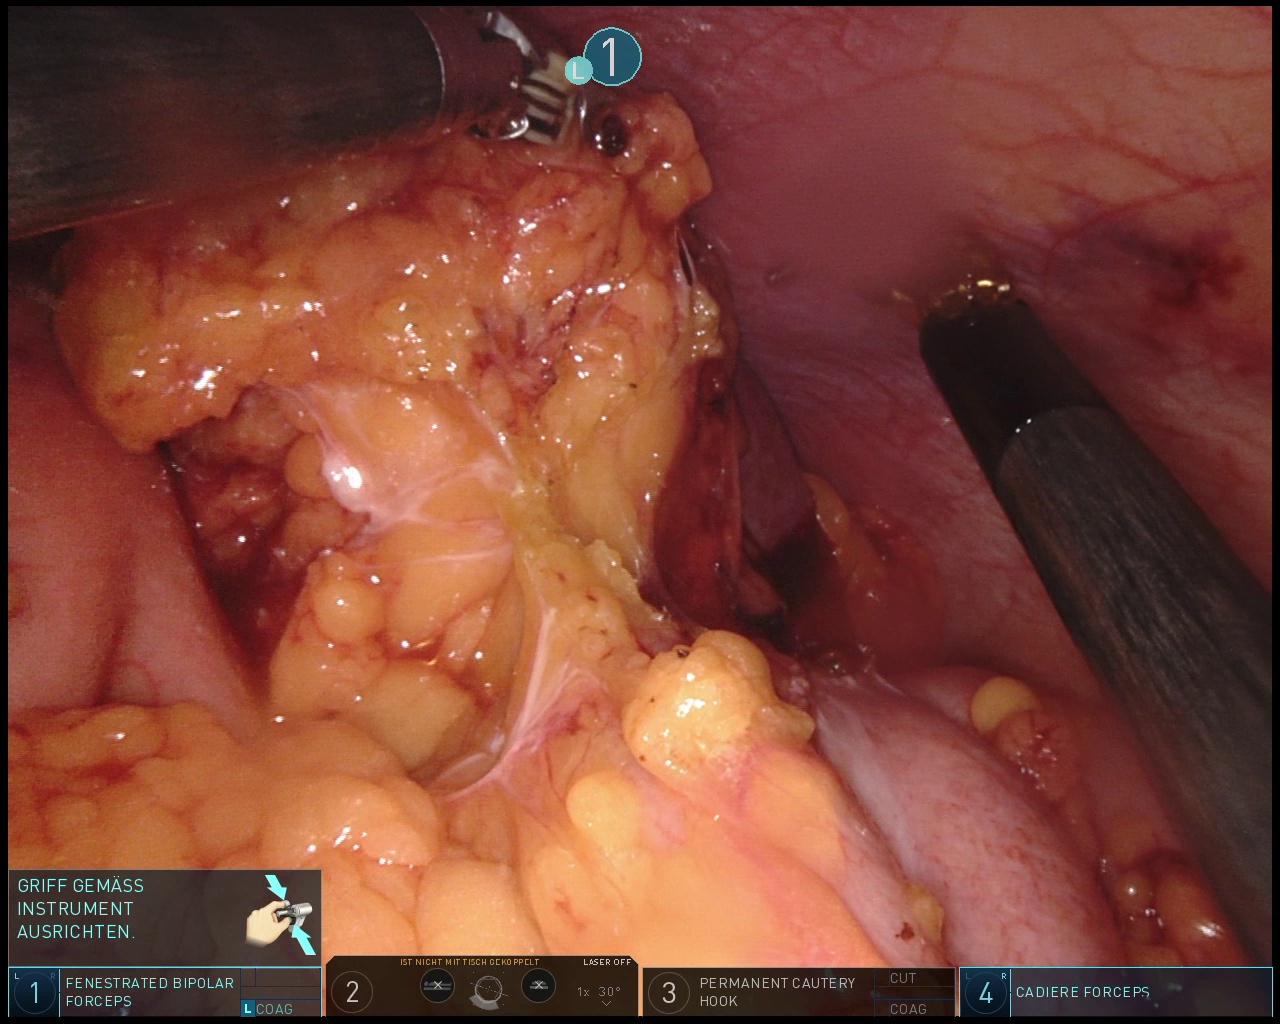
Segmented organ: spleen
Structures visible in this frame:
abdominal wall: yes
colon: yes
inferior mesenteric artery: no
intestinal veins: no
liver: no
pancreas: no
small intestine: no
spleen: yes
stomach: no
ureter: no
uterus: no
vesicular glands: no